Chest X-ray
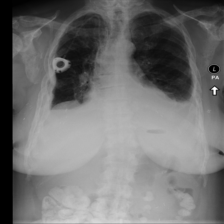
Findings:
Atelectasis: negative
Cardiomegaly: negative
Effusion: positive
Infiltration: negative
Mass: negative
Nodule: negative
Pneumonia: negative
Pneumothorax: positive
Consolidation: negative
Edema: negative
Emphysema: negative
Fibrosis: negative
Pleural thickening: negative
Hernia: negative